Question:
'''
a <- structure(list(
X1 = structure(c(1L, 2L, 3L, 4L, 5L, 6L, 7L, 8L, 1L, 2L, 3L, 4L, 5L, 6L, 7L, 8L, 1L, 2L, 3L, 4L, 5L, 6L, 7L, 8L),
.Label = c("V1", "V2", "V3", "V4", "V5", "V6", "V7", "V8"), class = "factor"),
X2 = structure(c(1L, 1L, 1L, 1L, 1L, 1L, 1L, 1L, 2L, 2L, 2L, 2L, 2L, 2L, 2L, 2L, 3L, 3L, 3L, 3L, 3L, 3L, 3L, 3L),
.Label = c("A", "B", "C"), class = "factor"),
value = c(0.<PHONE>, 0.<PHONE>, 0.<PHONE>, 0.<PHONE>, 0.25985142, 0.<PHONE>, 0.<PHONE>,
0.41436334, 0.<PHONE>, 0.<PHONE>, 0.<PHONE>, <PHONE>, 0.<PHONE>, <PHONE>, 0.<PHONE>,
0.33474091, 0.<PHONE>, 0.<PHONE>, 0.<PHONE>, 0.<PHONE>, 0.23048966, <PHONE>, 0.<PHONE>, 0.36917749),
se = c(0.003064016, 0.003189752, 0.003301929, 0.006415592, 0.<PHONE>, 0.003479607,
0.003195332, 0.008754099, 0.005594554, 0.006840959, 0.006098068, 0.012790908, 0.014176414,
0.006249045, 0.005659445, 0.018284739, 0.005051873, 0.004719352, 0.005487301, 0.011454206,
0.<PHONE>, 0.005884275, 0.004738851, 0.014075813)),
.Names = c("X1", "X2", "value", "se"), class = "data.frame", row.names = c(NA, -24L))
'''
I'm plotting the above data (kept in dataset "a"), and I can't get the confidence interals to sit in the middle of the group chart.My attempts until now have only managed to put lines on the side of each bar, not in the middle like in the geom_errorbar helpfile.I've tried to manipulate the dodge parameters but it only made it worse.
The chart needs to stay flipped over and in the code below I used geom_linerange but geom_errorbar would be even better.
Another thing I haven't quite managed to do is to change the scale into whole numbers (without muliplying the original table ).
I've used the code below on a<-a[1:16,] (the first two groups).
When I use the same code on the full table I get even worse results with the confidence intervals.
Would anyone be able to help? Many thanks in advance.
'''
limits <- aes(ymax = value + se, ymin=value - se)
p<-ggplot(data = a, aes(x = X1, y =value))+
geom_bar(aes(fill=X2),position = "dodge") +
scale_x_discrete(name="")+
scale_fill_manual(values=c("grey80","black","red"))+
scale_y_continuous(name="%")+
theme(axis.text.y = element_text(face='bold'),
legend.position ="top",
legend.title=element_blank())+
coord_flip()
p + geom_linerange(limits)
'''
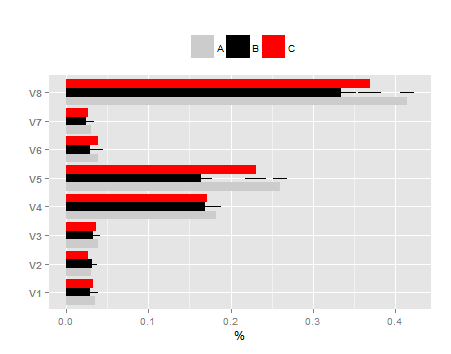
Answer: Try this ,
'''
p<-ggplot(data = df, aes(x = X1, y =value,fill= X2))+
geom_bar(position=position_dodge()) +
geom_errorbar(aes(ymax = value + 2* se, ymin=value,colour = X2),position=position_dodge(.9))
p <- p + scale_x_discrete(name="")+
scale_fill_manual(values=c("grey80","black","red"))+
scale_y_continuous(name="%")+
theme(axis.text.y = element_text(face='bold'),
legend.position ="top",
legend.title=element_blank())+
coord_flip()
'''